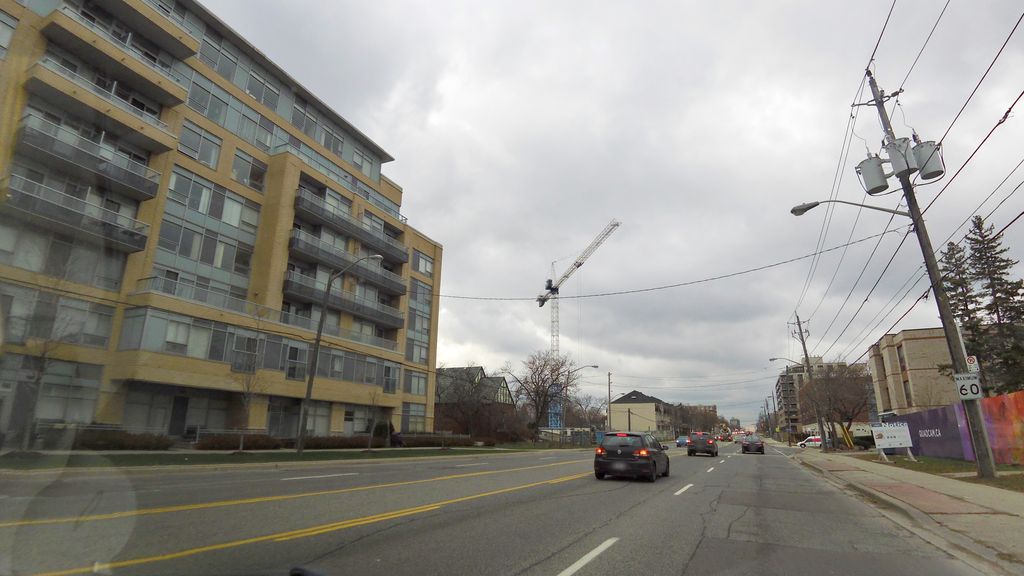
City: toronto